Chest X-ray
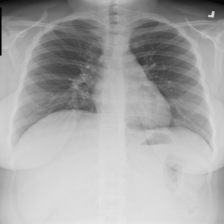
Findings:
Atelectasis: negative
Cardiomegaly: negative
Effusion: negative
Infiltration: negative
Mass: negative
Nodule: negative
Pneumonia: negative
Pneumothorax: negative
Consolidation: negative
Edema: negative
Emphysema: negative
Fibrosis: negative
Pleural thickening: negative
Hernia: negative